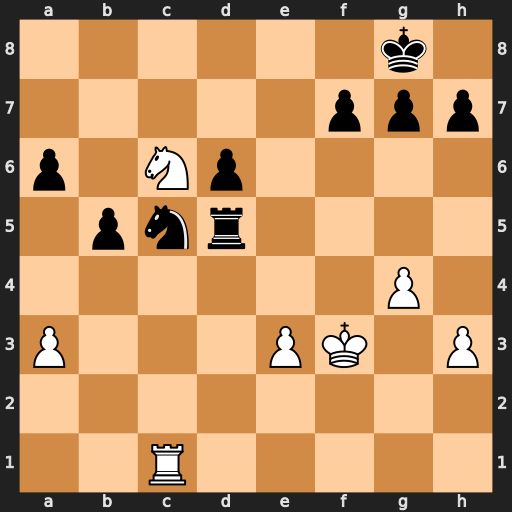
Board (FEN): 6k1/5ppp/p1Np4/1pnr4/6P1/P3PK1P/8/2R5
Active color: w
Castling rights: -
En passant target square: -
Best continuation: Ne7+ Kf8 Nxd5